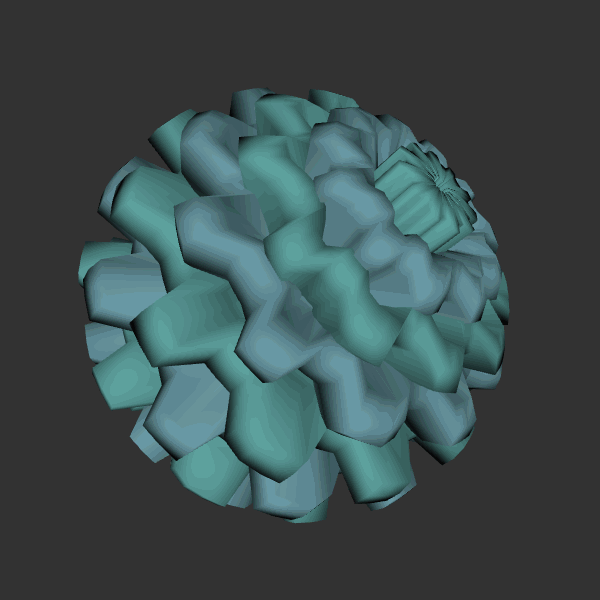
Background: dark